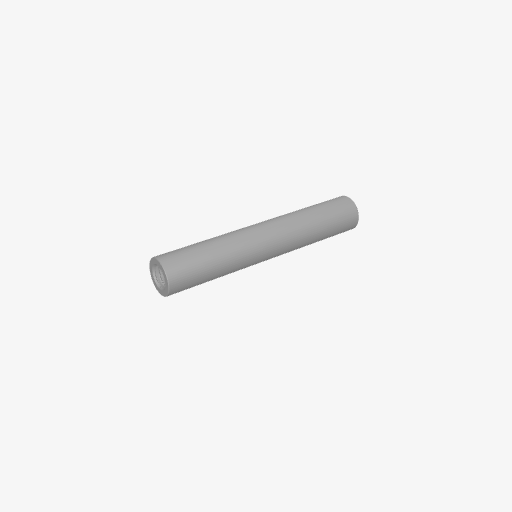
Part: Standoff6OD36